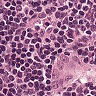
Metastatic tissue present: no